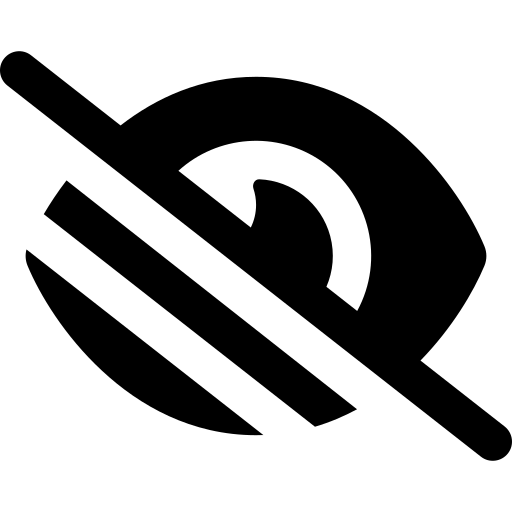
Tags: icon, FontAwesome, fa-icon, solid, eye, low, vision